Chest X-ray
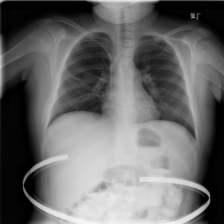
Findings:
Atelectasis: negative
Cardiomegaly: negative
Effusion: negative
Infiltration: negative
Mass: negative
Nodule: negative
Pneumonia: negative
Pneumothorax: negative
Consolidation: negative
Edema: negative
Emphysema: negative
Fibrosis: negative
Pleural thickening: negative
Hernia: negative